Question: As some of you make know, I'm <URL>.
I'm struggling with one issue (well, many issues, but :-) I am taking the JSON feed from the chat and extracting the HTML for the messages. I am using <URL> to convert the HTML from the JSON fed to XHTML, so that I can send it as an XMPP message -- since XMPP messages are just XML, converting the HTML to XHTMl should make it valid XML which I can just stick into the '<message>' stanza.
For <URL>, it works great!

However for other messages, it completely chokes -- the XMPP server closes the stream and the script grinds to a halt. (And rchern and others in The Tavern get upset. Well, maybe not , but they laugh at me. This makes me sad!)
I am almost certain that what's happing is, for some reason or other, the messages are not valid XML, and so the XMPP server is closing the connection because it encounters a parse error in the XML stream from the Ruby component. Here's an example of one such message:
'''
<message to='jeswah@smart-safe-secure.com/Token' type='groupchat' xmlns='jabber:client'><body>&lt;div class=&quot;onebox ob-message&quot;&gt;&lt;a class=&quot;roomname&quot; href=&quot;/transcript/message/263372#263372&quot;&gt;&lt;span title=&quot;2010-11-04 19:20:23Z&quot;&gt;1 hour ago&lt;/span&gt;&lt;/a&gt;, by &lt;span class=&quot;user-name&quot;&gt;Fosco&lt;/span&gt; &lt;br/&gt;&lt;div class=&quot;quote&quot;&gt;&lt;div class=&quot;room-mini&quot;&gt;&lt;div class=&quot;room-mini-header&quot;&gt;&lt;h3&gt;&lt;img class=&quot;small-site-logo&quot; title=&quot;Gaming&quot; alt=&quot;Gaming&quot; width=&quot;16&quot; height=&quot;16&quot; src=&quot;http://sstatic.net/gaming/img/favicon.ico&quot; /&gt;&amp;nbsp;&lt;span class=&quot;room-name&quot;&gt;&lt;a href=&quot;http://chat.stackexchange.com/rooms/28/minecraft-talk&quot;&gt;Minecraft Talk&lt;/a&gt;&lt;/span&gt;&lt;/h3&gt;&lt;div class=&quot;room-mini-description&quot;&gt;Everything Minecraft, including classic and survival mode&lt;/div&gt;&lt;/div&gt;&lt;div class=&quot;room-current-user-count&quot; title=&quot;current users&quot;&gt;9&lt;/div&gt;&lt;div class=&quot;mspark&quot; style=&quot;height:25px;width:205px&quot;&gt;
&lt;div class=&quot;mspbar&quot; style=&quot;width:8px;height:13px;left:0px;&quot;&gt;&lt;/div&gt;&lt;div class=&quot;mspbar&quot; style=&quot;width:8px;height:9px;left:8px;&quot;&gt;&lt;/div&gt;&lt;div class=&quot;mspbar&quot; style=&quot;width:8px;height:2px;left:16px;&quot;&gt;&lt;/div&gt;&lt;div class=&quot;mspbar&quot; style=&quot;width:8px;height:8px;left:24px;&quot;&gt;&lt;/div&gt;&lt;div class=&quot;mspbar&quot; style=&quot;width:8px;height:1px;left:32px;&quot;&gt;&lt;/div&gt;&lt;div class=&quot;mspbar&quot; style=&quot;width:8px;height:1px;left:56px;&quot;&gt;&lt;/div&gt;&lt;div class=&quot;mspbar&quot; style=&quot;width:8px;height:0px;left:64px;&quot;&gt;&lt;/div&gt;&lt;div class=&quot;mspbar&quot; style=&quot;width:8px;height:0px;left:88px;&quot;&gt;&lt;/div&gt;&lt;div class=&quot;mspbar&quot; style=&quot;width:8px;height:0px;left:96px;&quot;&gt;&lt;/div&gt;&lt;div class=&quot;mspbar&quot; style=&quot;width:8px;height:11px;left:104px;&quot;&gt;&lt;/div&gt;&lt;div class=&quot;mspbar&quot; style=&quot;width:8px;height:7px;left:112px;&quot;&gt;&lt;/div&gt;&lt;div class=&quot;mspbar&quot; style=&quot;width:8px;height:7px;left:120px;&quot;&gt;&lt;/div&gt;&lt;div class=&quot;mspbar&quot; style=&quot;width:8px;height:25px;left:128px;&quot;&gt;&lt;/div&gt;&lt;div class=&quot;mspbar&quot; style=&quot;width:8px;height:14px;left:136px;&quot;&gt;&lt;/div&gt;&lt;div class=&quot;mspbar&quot; style=&quot;width:8px;height:4px;left:144px;&quot;&gt;&lt;/div&gt;&lt;div class=&quot;mspbar&quot; style=&quot;width:8px;height:7px;left:152px;&quot;&gt;&lt;/div&gt;&lt;div class=&quot;mspbar&quot; style=&quot;width:8px;height:19px;left:160px;&quot;&gt;&lt;/div&gt;&lt;div class=&quot;mspbar&quot; style=&quot;width:8px;height:19px;left:168px;&quot;&gt;&lt;/div&gt;&lt;div class=&quot;mspbar&quot; style=&quot;width:8px;height:12px;left:176px;&quot;&gt;&lt;/div&gt;&lt;div class=&quot;mspbar&quot; style=&quot;width:8px;height:11px;left:184px;&quot;&gt;&lt;/div&gt;&lt;div class=&quot;mspbar now&quot; style=&quot;height:25px;left:154px;&quot;&gt;&lt;/div&gt;&lt;/div&gt;
&lt;div class=&quot;clear-both&quot;&gt;&lt;/div&gt;&lt;/div&gt;&lt;/div&gt;&lt;/div&gt;</body><html xmlns='http://jabber.org/protocol/xhtml-im'><body xmlns='http://www.w3.org/1999/xhtml'><div class="onebox ob-message"><a class="roomname" href="/transcript/message/263372#263372"><span title="2010-11-04 19:20:23Z">1 hour ago</span></a>, by <span class="user-name">Fosco</span><br />
<div class="quote">
<div class="room-mini"><div class="room-mini-header">
<h3><img class="small-site-logo" title="Gaming" alt="Gaming" width="16" height="16" src="http://sstatic.net/gaming/img/favicon.ico" />&nbsp;<span class="room-name"><a href="http://chat.stackexchange.com/rooms/28/minecraft-talk">Minecraft Talk</a></span></h3>
<div class="room-mini-description">Everything Minecraft, including classic and survival mode</div>
</div>
<div class="room-current-user-count" title="current users">9</div>
<div class="mspark" style="height:25px;width:205px">
<div class="mspbar" style="width:8px;height:13px;left:0px;"></div>
<div class="mspbar" style="width:8px;height:9px;left:8px;"></div>
<div class="mspbar" style="width:8px;height:2px;left:16px;"></div>
<div class="mspbar" style="width:8px;height:8px;left:24px;"></div>
<div class="mspbar" style="width:8px;height:1px;left:32px;"></div>
<div class="mspbar" style="width:8px;height:1px;left:56px;"></div>
<div class="mspbar" style="width:8px;height:0px;left:64px;"></div>
<div class="mspbar" style="width:8px;height:0px;left:88px;"></div>
<div class="mspbar" style="width:8px;height:0px;left:96px;"></div>
<div class="mspbar" style="width:8px;height:11px;left:104px;"></div><div class="mspbar" style="width:8px;height:7px;left:112px;"></div><div class="mspbar" style="width:8px;height:7px;left:120px;"></div><div class="mspbar" style="width:8px;height:25px;left:128px;"></div><div class="mspbar" style="width:8px;height:14px;left:136px;"></div>
<div class="mspbar" style="width:8px;height:4px;left:144px;"></div>
<div class="mspbar" style="width:8px;height:7px;left:152px;"></div>
<div class="mspbar" style="width:8px;height:19px;left:160px;"></div>
<div class="mspbar" style="width:8px;height:19px;left:168px;"></div><div class="mspbar" style="width:8px;height:12px;left:176px;"></div>
<div class="mspbar" style="width:8px;height:11px;left:184px;"></div>
<div class="mspbar now" style="height:25px;left:154px;"></div>
</div>
<div class="clear-both"></div>
</div>
</div>
</div>
</body></html></message>
'''
(This message happened to be a quote of a oneboxed link to a chat room)
Here was the error Ruby gave me:
'''
IOError: stream closed
/usr/lib/ruby/1.8/xmpp4r/stream.rb:594:in 'empty?'
/usr/lib/ruby/1.8/rexml/parsers/baseparser.rb:153:in 'empty?'
/usr/lib/ruby/1.8/rexml/parsers/baseparser.rb:193:in 'pull'
/usr/lib/ruby/1.8/rexml/parsers/sax2parser.rb:92:in 'parse'
/usr/lib/ruby/1.8/xmpp4r/streamparser.rb:79:in 'parse'
/usr/lib/ruby/1.8/xmpp4r/stream.rb:75:in 'start'
/usr/lib/ruby/1.8/xmpp4r/stream.rb:72:in 'initialize'
/usr/lib/ruby/1.8/xmpp4r/stream.rb:72:in 'new'
/usr/lib/ruby/1.8/xmpp4r/stream.rb:72:in 'start'
/usr/lib/ruby/1.8/xmpp4r/connection.rb:119:in 'start'
/usr/lib/ruby/1.8/xmpp4r/component.rb:70:in 'start'
/usr/lib/ruby/1.8/xmpp4r/connection.rb:77:in 'connect'
/usr/lib/ruby/1.8/xmpp4r/component.rb:47:in 'connect'
./classes/SOXMPP_Bridge.rb:20:in 'initialize'
./soxmpp.rb:81:in 'new'
./soxmpp.rb:81
'''
### Finally, my question!
Given that sending invalid XML to the XMPP server kicks me off, is there any way using Ruby I can validate (and, preferably, ) the XML before sending it to the XMPP server? Most likely, it will be a matter of my writing additional code for each case where Tidy isn't producing valid XML, but I'd at least like to stop the script from crashing. So, how can I validate the XML before sending it to the XMPP server?
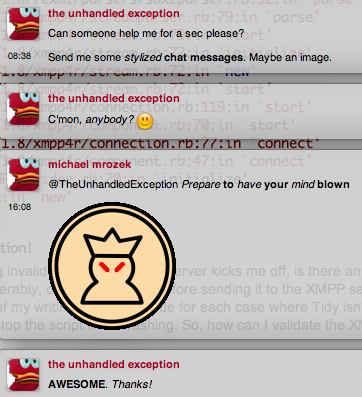
Answer: The actual error in this case is your '&nbsp;'. According to <URL>, section 8, point 5:
> Section 11.1 of XMPP Core stipulates that character entities other than the five general entities defined in Section 4.6 of the XML specification (i.e., &lt;, &gt;, &amp;, &apos;, and &quot;) MUST NOT be sent over an XML stream. Therefore implementations of XHTML-IM MUST NOT include predefined XHTML 1.0 entities such as &nbsp; -- instead, implementations MUST use the equivalent character references as specified in Section 4.1 of the XML specification (even in non-obvious places such as URIs that are included in the 'href' attribute).
So this issue is about more than just generating well-formed XML, which is a pre-requisite. You'll also want to ensure that you're only using XHTML from the approved set in <URL>.
In short, you need to read XEP-0071.